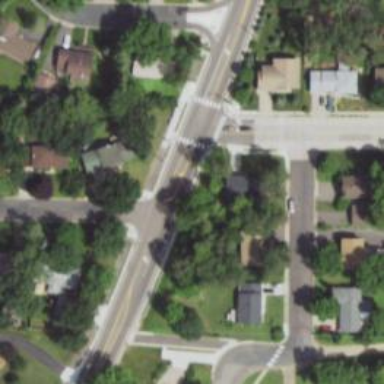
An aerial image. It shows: Footway crossing with marked asphalt surface.